Question: Morning/afternoon/evening all.
I am trying to apply a web.config transformations as part of a Jenkins build. I have got the transformation running by adding the following to my csproj:
'''
<Target Name="BeforeBuild">
<TransformXml Source="Web.config" Transform="Web.$(Configuration).config" Destination="Web.config" />
</Target>
'''
Which is great except for the fact that it now transforms the file when the solution is run locally. So I tried to prevent this by adding a condition to ONLY apply transformations for Jenkins builds. I added a solution configurations, set up the publish profile to use this, then tried to add a condition...

'''
<Target Name="BeforeBuild">
<TransformXml Source="Web.config" Transform="Web.$(Configuration).config" Destination="Web.config" Condition="'$(Configuration)' == 'Debug Build'" />
</Target>
'''
...and...... it no work :-(.
In fact transformations completely stop working when this condition is added (I can assert this by changing solution configurations locally and building and observing that the local web.config file is never changed, no matter which option is selected).
How do I get transformations run when and only when the solution configuration is set to 'Debug Build'?
Thanks in advance.
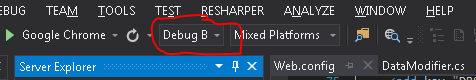
Answer: If you use publish profile on build server you could use <URL> to add your custom transform without modifying project files. You can simply right-click your publish profile in solution explorer and select 'Add config transform'.
The resulting transform file will be named 'web.[publishprofile].config' and this transform will run after configuration specific (Debug/Release) transform. It will only be executed when publishing/packaging using that publish profile.
---
If publish profile transformation does not fit your need, just add '/p:CustomConfigTransform=buildserver' msbuild argument on jenkins build server and test this property in your build script.
'''
<Target Name="BeforeBuild">
<TransformXml Source="Web.config" Transform="Web.$(CustomConfigTransform).config" Destination="Web.config" Condition="'$(CustomConfigTransform)' != ''" />
</Target>
'''
There is no need to add new build configuration. Also i'm not sure if transforming to same file is supported.